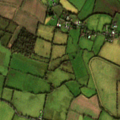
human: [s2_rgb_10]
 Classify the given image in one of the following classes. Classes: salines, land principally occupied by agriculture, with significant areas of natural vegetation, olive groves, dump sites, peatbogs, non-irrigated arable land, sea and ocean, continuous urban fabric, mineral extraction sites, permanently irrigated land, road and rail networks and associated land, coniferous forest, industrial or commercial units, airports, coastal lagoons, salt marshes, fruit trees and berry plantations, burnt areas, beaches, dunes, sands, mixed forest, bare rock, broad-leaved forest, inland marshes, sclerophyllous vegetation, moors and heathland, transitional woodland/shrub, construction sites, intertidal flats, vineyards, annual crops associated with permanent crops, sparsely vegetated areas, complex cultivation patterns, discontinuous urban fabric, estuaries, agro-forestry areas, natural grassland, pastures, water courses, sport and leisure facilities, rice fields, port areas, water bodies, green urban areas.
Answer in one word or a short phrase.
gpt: discontinuous urban fabric, non-irrigated arable land, pastures